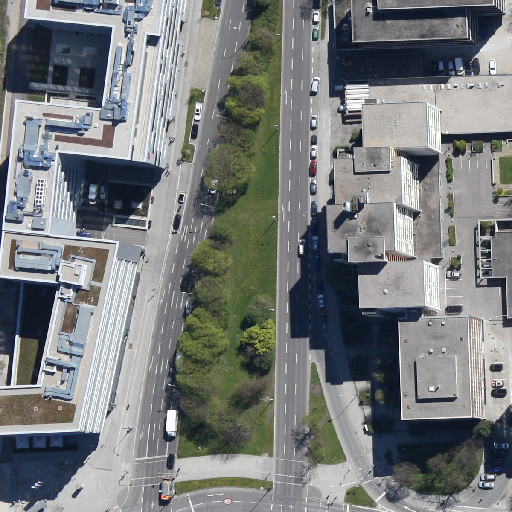
Referring expression: truck